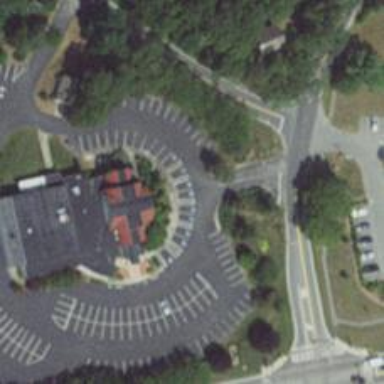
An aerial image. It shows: Parking space.